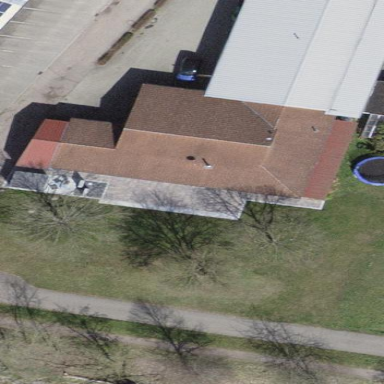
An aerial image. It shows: Detached building with hipped roof shape.